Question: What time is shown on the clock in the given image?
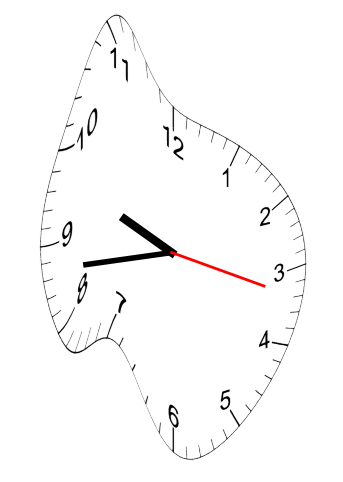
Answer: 09:43:17